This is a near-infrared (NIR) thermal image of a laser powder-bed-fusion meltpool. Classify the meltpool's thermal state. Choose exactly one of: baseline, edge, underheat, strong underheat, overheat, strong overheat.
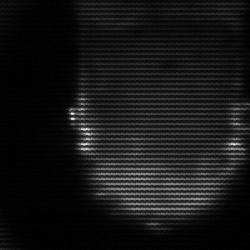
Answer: baseline